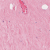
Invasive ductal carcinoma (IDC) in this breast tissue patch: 0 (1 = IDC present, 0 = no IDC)